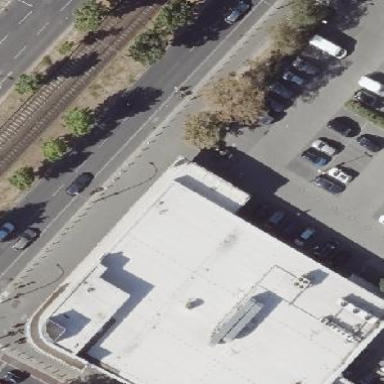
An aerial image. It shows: Close-up view of roof of building.